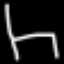
Label: chair